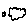
Label: cloud